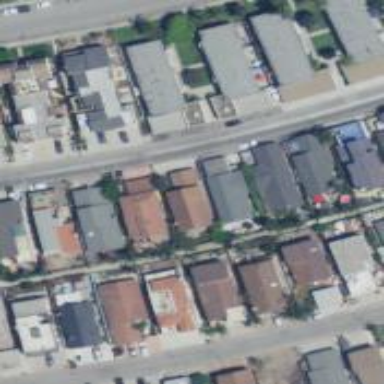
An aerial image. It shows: Alleyway designated as service road.